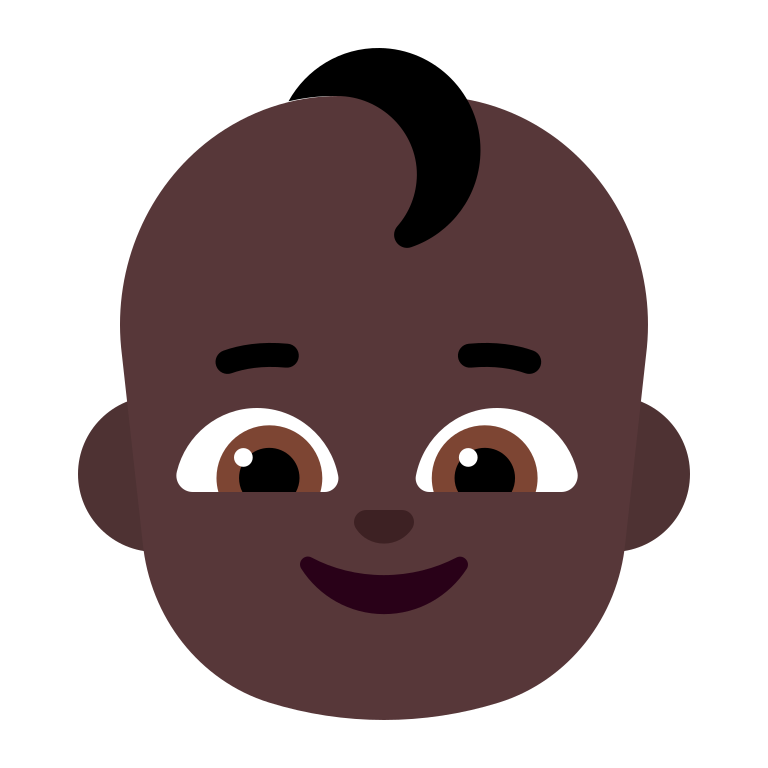
baby flat dark